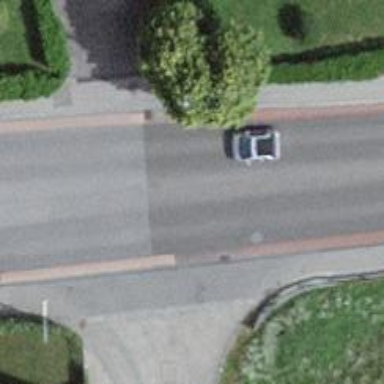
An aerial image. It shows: Primary highway with asphalt surface and designated lane for cyclists.